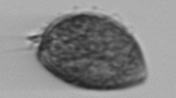
Label: Prorocentrum_micans